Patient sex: M
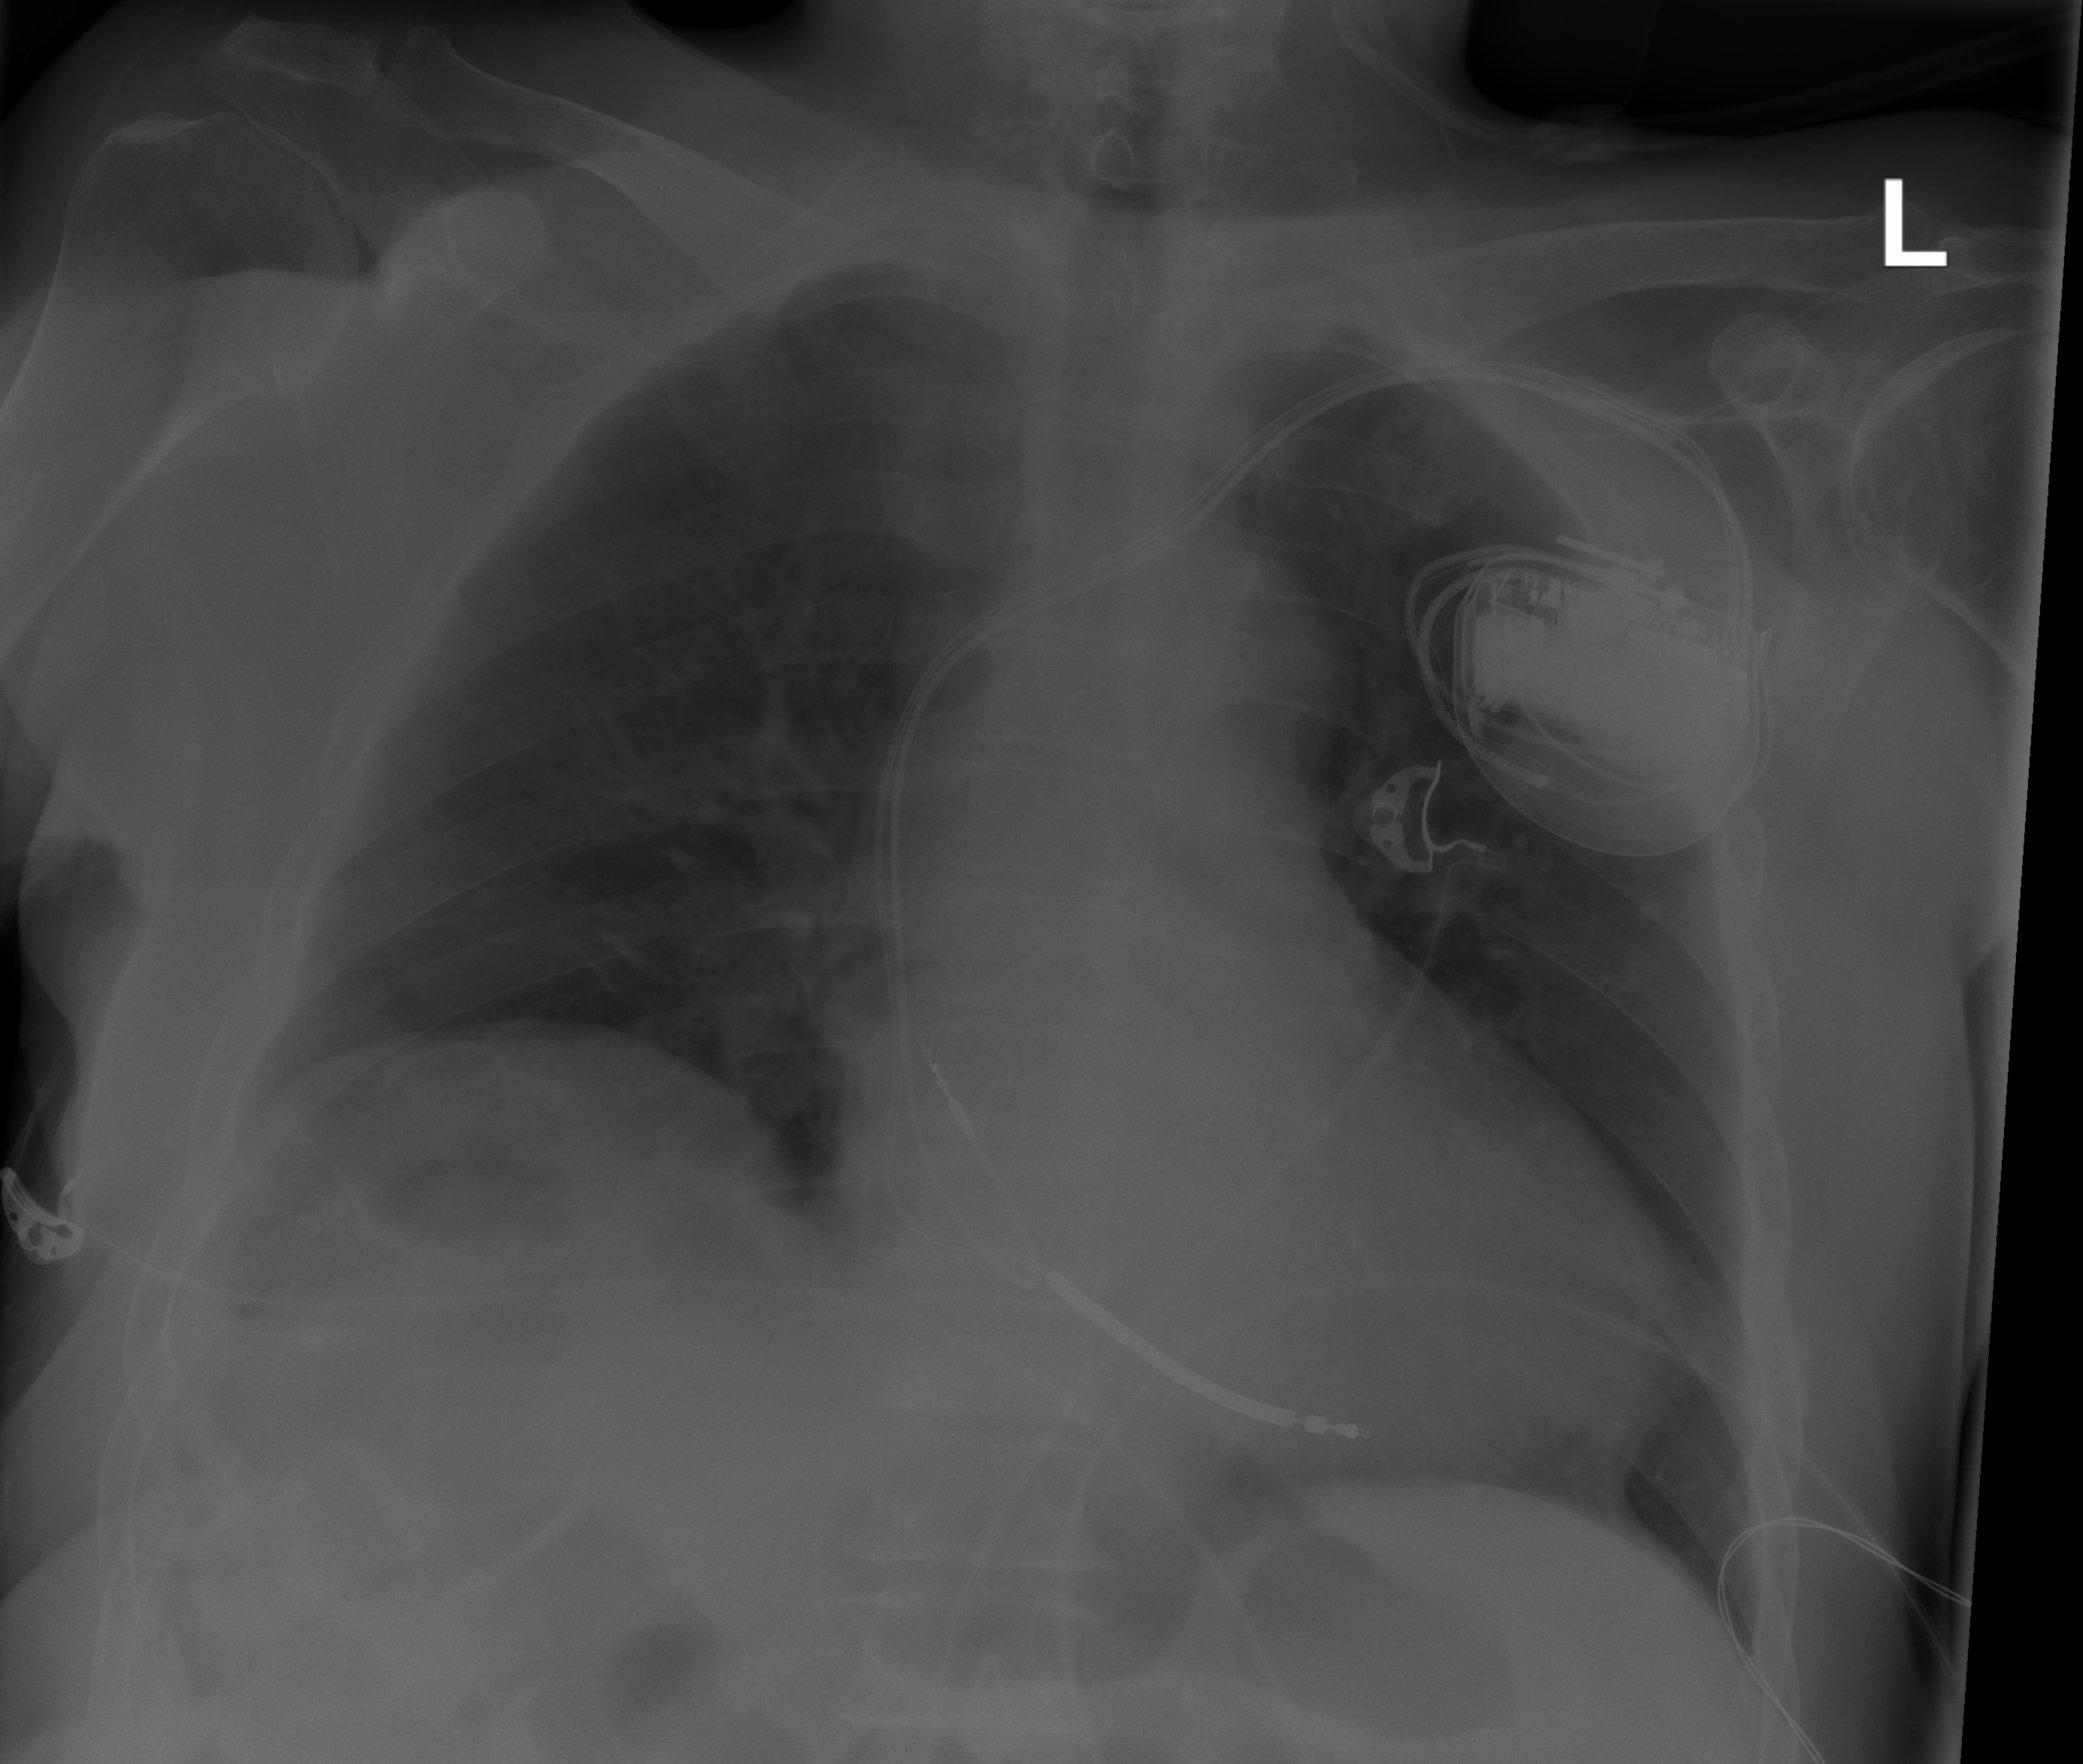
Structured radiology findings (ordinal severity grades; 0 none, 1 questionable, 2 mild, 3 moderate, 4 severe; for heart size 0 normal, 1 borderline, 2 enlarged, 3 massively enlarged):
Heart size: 0
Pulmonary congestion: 0
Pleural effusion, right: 0
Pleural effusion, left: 0
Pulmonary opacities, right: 0
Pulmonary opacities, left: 0
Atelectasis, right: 0
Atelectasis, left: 0